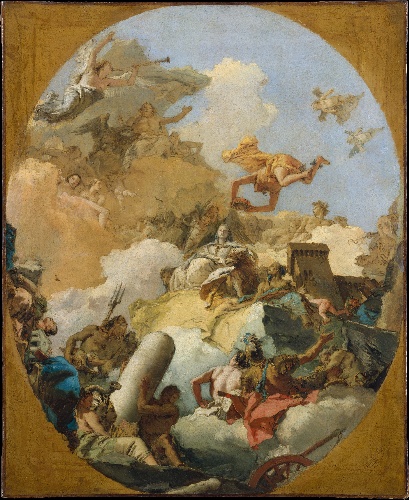
Title: The Apotheosis of the Spanish Monarchy
Artist: Giovanni Battista Tiepolo
Artist bio: Italian, Venice 1696–1770 Madrid
Date: 1760s
Object type: Painting, sketch for a ceiling painting
Classification: Paintings
Medium: Oil on canvas
Dimensions: Oval painted surface, 32 1/8 x 26 1/8 in. (81.6 x 66.4 cm)
Department: European Paintings
Credit line: Rogers Fund, 1937
Accession year: 1937
Repository: Metropolitan Museum of Art, New York, NY
Tags: Women|Putti|Sky